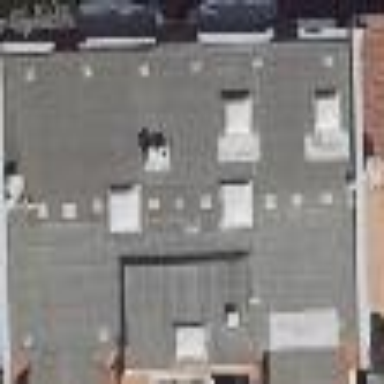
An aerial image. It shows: Building with apartments featuring unique double saltbox roof shape.